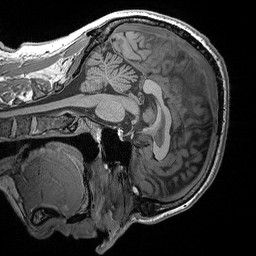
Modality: T1w
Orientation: sagittal
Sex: male
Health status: healthy
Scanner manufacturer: siemens
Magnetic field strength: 3 T
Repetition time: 2.3 s
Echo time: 0.00296 s